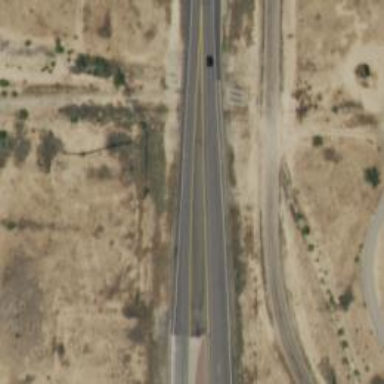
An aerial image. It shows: Asphalt road designated as trunk highway.